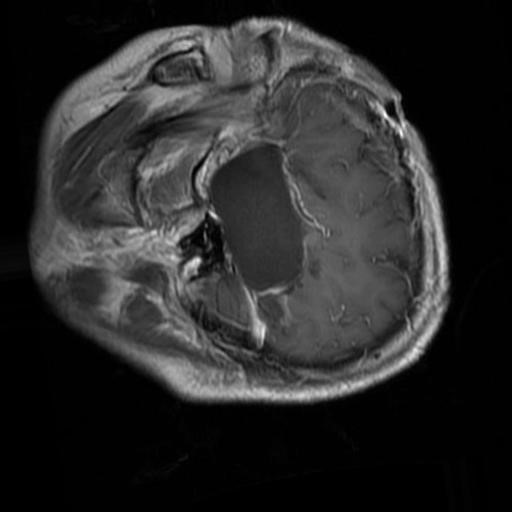
Label: brain_glioma